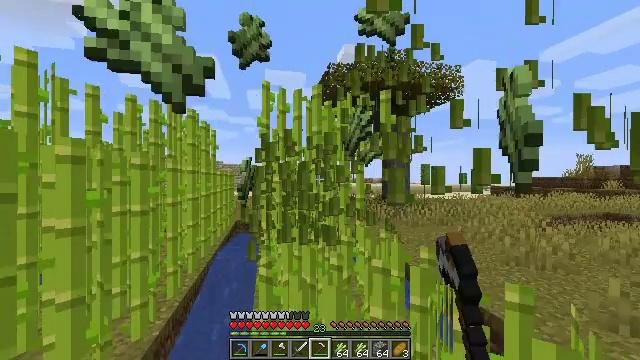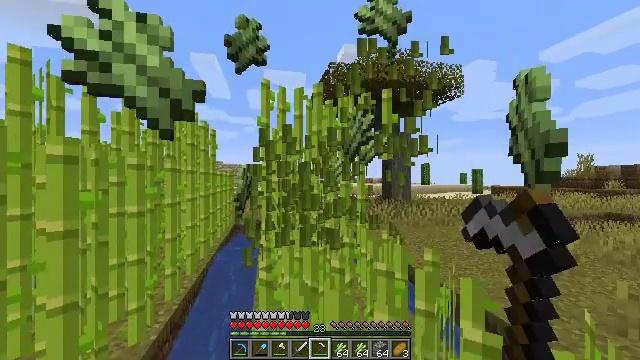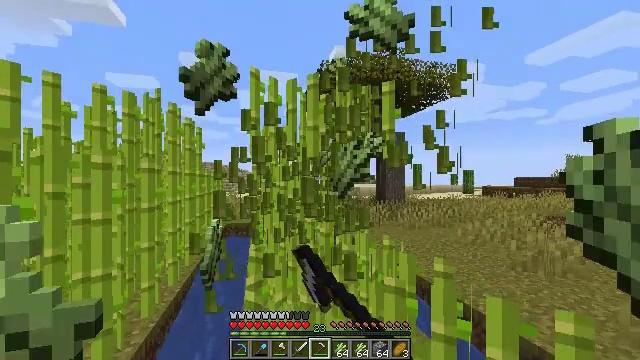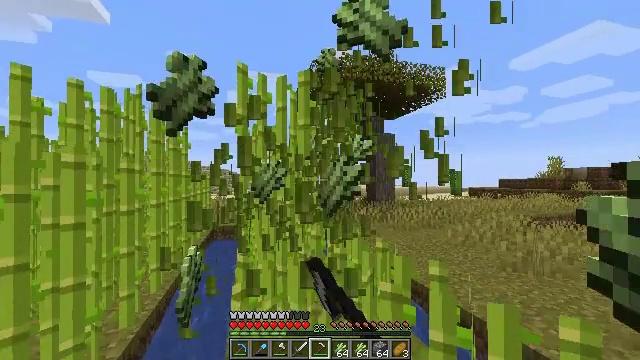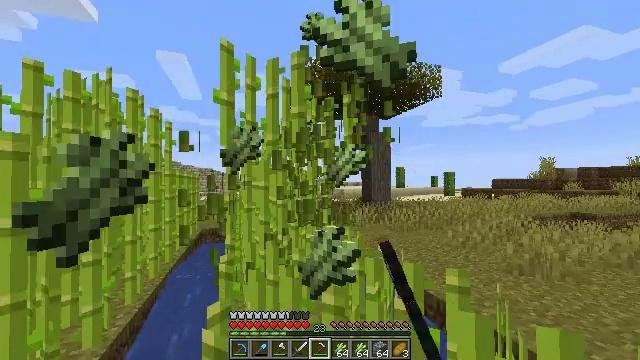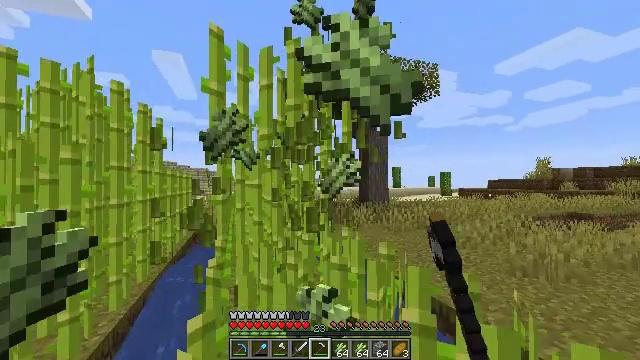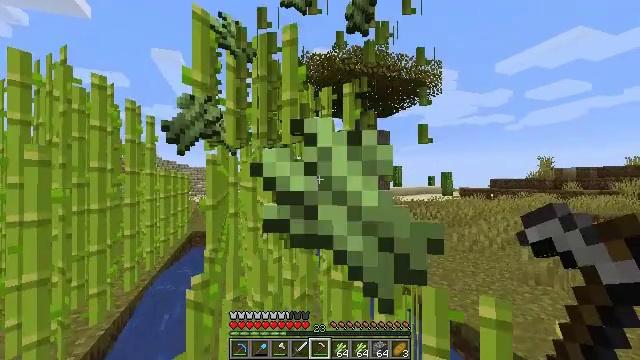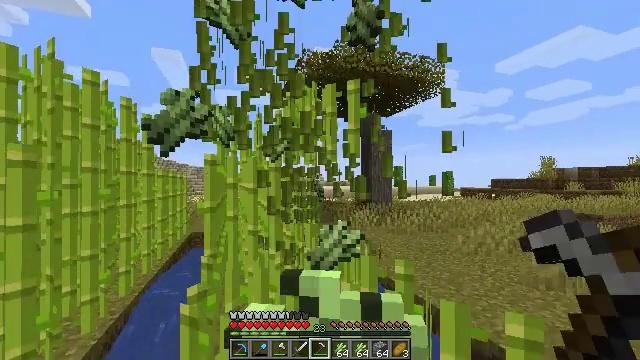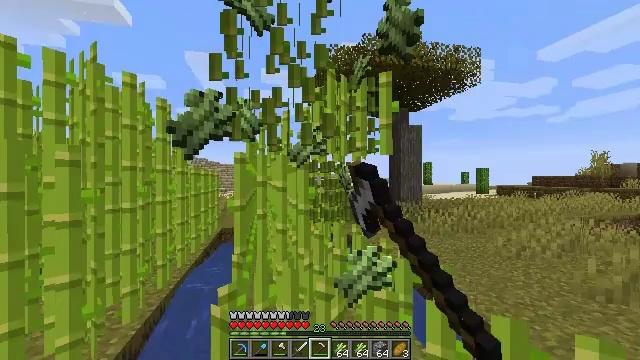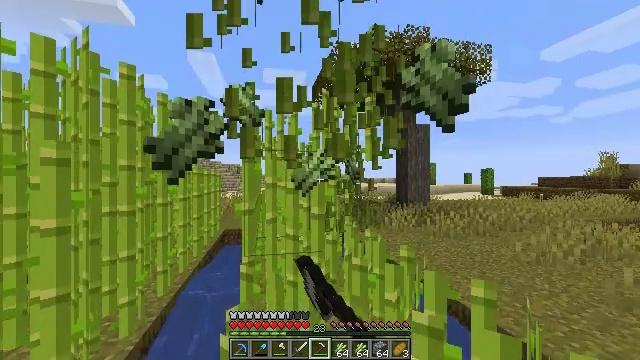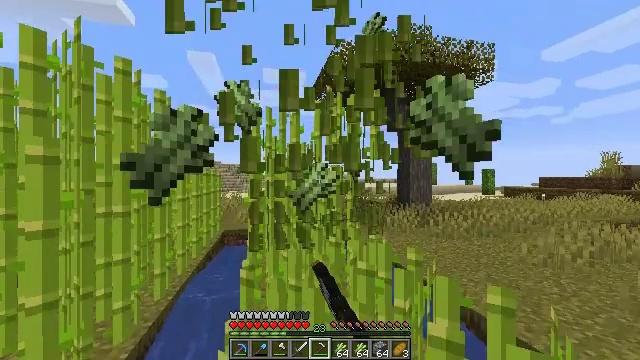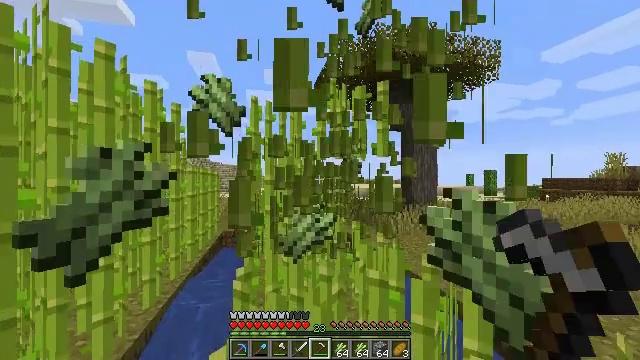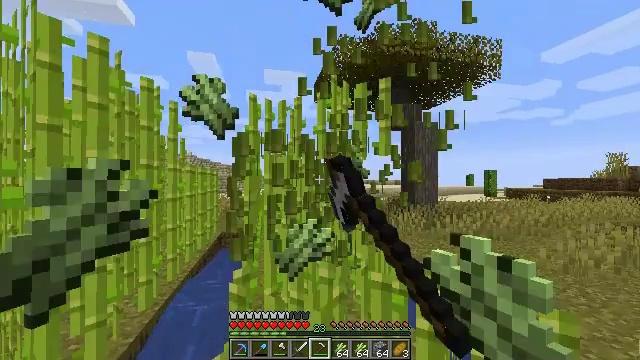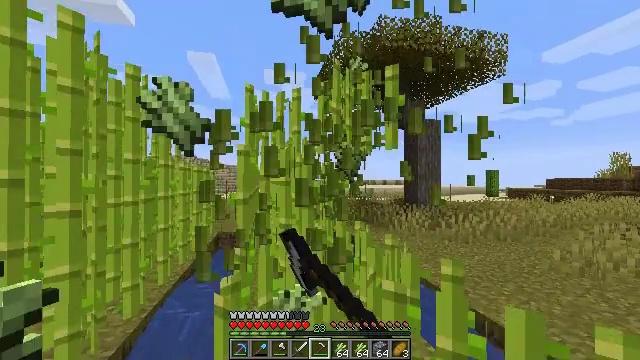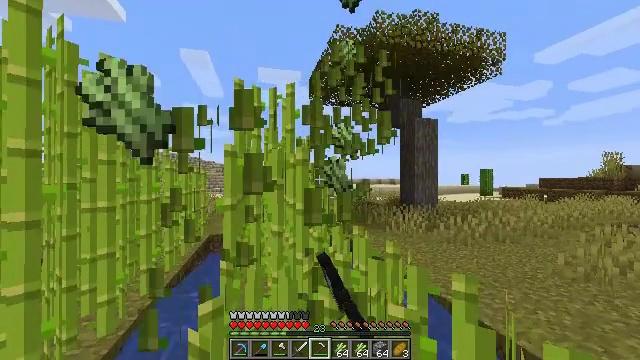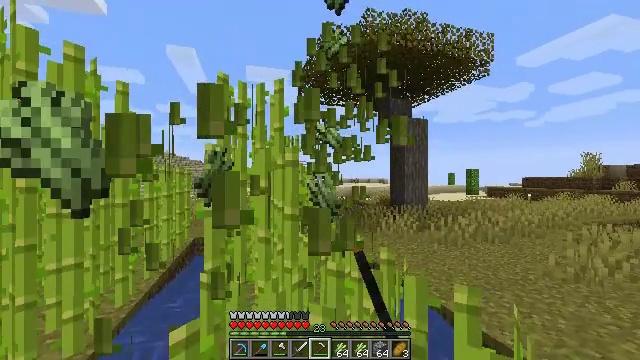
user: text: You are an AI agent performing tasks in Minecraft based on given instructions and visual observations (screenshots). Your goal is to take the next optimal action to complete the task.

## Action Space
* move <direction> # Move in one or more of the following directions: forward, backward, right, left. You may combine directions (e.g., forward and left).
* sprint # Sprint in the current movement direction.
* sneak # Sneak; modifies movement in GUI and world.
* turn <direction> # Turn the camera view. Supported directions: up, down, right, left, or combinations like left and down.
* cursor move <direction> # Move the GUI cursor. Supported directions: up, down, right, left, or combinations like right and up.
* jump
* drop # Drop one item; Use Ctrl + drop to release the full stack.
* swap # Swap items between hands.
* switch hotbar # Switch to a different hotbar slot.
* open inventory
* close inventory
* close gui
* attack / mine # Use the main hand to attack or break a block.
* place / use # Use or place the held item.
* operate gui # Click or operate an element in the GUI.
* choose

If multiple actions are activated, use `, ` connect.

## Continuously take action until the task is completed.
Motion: motion action
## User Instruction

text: Harvest sugar cane from the plant.
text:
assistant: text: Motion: move forward, attack / mine
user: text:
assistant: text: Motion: move forward, turn right, attack / mine
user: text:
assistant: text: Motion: move forward, turn right, attack / mine
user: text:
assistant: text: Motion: move forward, turn right, attack / mine
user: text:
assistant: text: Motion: move forward, attack / mine
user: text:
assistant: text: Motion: move forward, attack / mine
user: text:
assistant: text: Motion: move forward and move left, attack / mine
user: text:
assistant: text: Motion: move forward and move left, turn left, attack / mine
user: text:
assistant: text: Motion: move forward and move left, attack / mine
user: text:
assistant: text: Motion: move forward, attack / mine
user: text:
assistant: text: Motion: move forward, attack / mine
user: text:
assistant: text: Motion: move forward, attack / mine
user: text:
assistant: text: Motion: move forward, attack / mine
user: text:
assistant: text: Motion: move forward, turn right, attack / mine
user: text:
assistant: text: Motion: move forward, turn right, attack / mine
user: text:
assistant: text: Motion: move forward, turn right, attack / mine
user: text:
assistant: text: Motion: move forward, attack / mine
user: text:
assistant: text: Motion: move forward and move left, attack / mine
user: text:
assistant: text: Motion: move forward and move left, turn left, attack / mine
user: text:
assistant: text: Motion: move forward and move left, turn left, attack / mine
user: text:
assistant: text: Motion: move forward and move left, turn left and down, attack / mine
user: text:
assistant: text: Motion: move forward and move left, turn left, attack / mine
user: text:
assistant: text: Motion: move forward and move left, attack / mine
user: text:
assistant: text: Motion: move forward, turn right, attack / mine
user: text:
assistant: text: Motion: move forward, turn right, attack / mine
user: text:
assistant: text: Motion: move forward, turn right, attack / mine
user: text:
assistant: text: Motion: move forward, turn right, attack / mine
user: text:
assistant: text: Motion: move forward, turn right, attack / mine
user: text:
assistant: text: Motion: move forward, attack / mine
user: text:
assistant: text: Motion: move forward, attack / mine